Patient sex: M
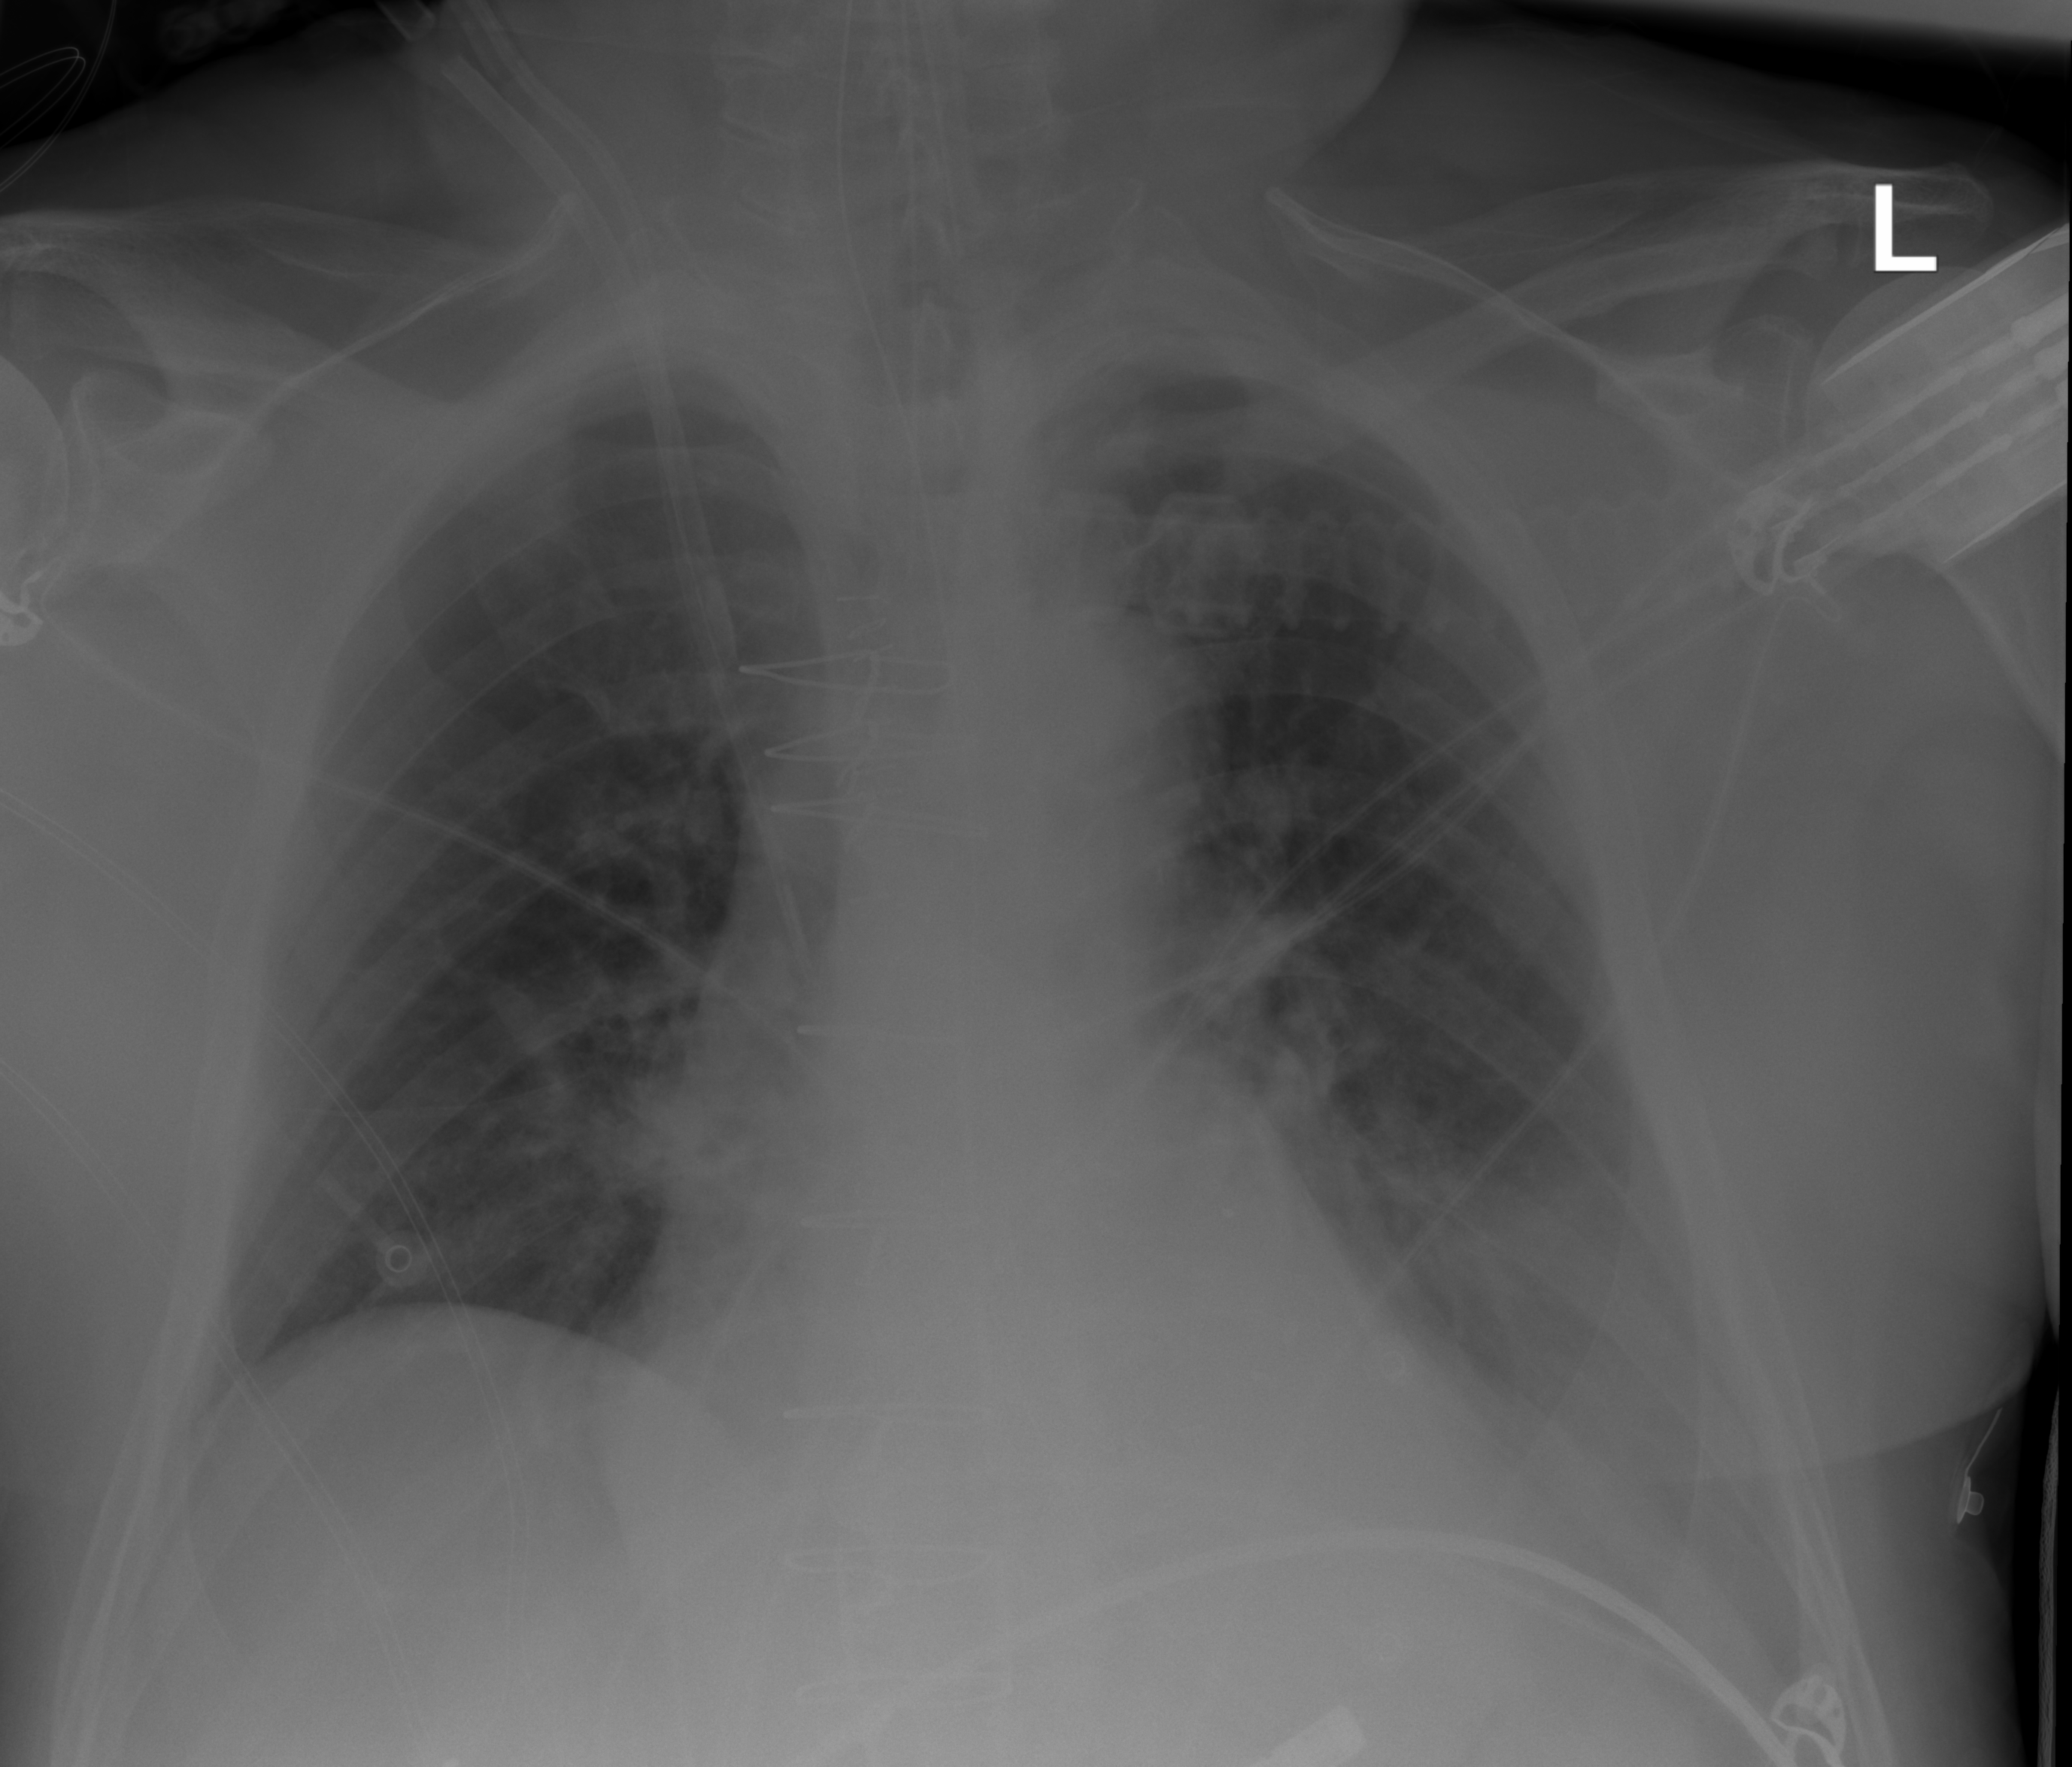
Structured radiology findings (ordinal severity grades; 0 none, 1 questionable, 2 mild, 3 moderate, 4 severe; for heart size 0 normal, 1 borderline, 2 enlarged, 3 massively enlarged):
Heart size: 0
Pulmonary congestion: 0
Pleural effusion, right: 0
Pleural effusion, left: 2
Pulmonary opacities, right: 1
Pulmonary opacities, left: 0
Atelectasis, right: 0
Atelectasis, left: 0